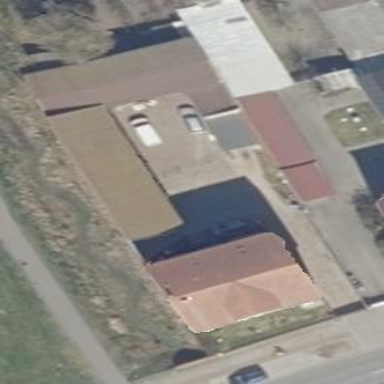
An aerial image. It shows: Group of garages.